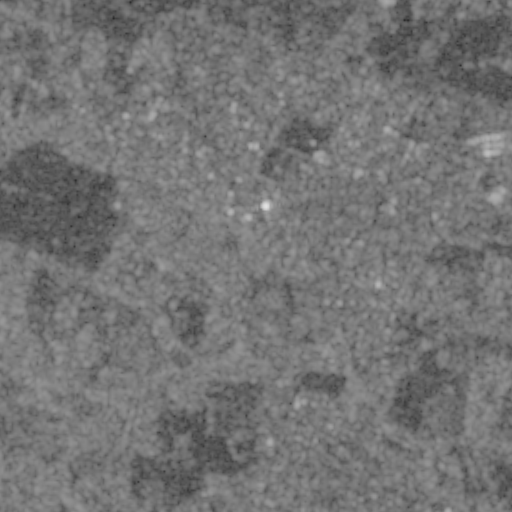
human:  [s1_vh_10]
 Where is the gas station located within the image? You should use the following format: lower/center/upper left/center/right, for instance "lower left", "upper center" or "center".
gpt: The gas station is located in the center right of the image.
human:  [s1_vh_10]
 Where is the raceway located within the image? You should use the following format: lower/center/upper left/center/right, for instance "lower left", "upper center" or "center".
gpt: The raceway is located in the center left of the image.
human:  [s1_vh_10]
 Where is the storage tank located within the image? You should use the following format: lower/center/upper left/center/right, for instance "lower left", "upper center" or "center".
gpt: The storage tank is located in the lower right of the image.
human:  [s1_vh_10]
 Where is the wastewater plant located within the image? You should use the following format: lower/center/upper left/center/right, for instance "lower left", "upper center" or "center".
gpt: The wastewater plant is located in the center of the image.
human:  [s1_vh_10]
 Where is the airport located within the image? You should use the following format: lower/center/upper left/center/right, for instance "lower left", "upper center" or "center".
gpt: There is no airport in the image.

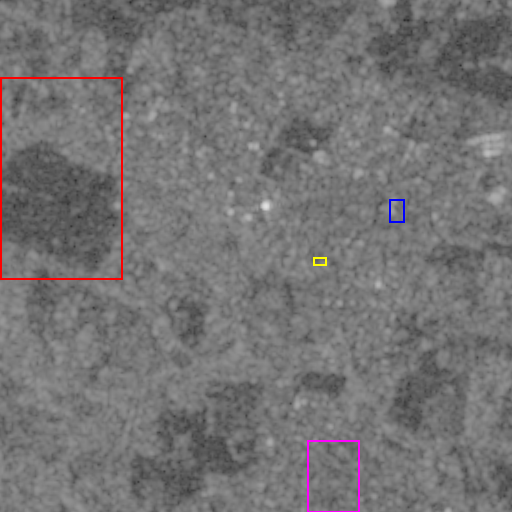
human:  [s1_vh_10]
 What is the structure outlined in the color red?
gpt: The structure outlined in red is a crop field.
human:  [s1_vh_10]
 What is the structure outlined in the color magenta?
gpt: The structure outlined in magenta is a park.
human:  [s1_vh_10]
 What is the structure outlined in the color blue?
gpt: The structure outlined in blue is a parking lot.
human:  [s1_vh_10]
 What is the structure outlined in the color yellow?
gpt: The structure outlined in yellow is a wastewater plant.
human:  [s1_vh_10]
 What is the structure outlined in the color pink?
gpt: There is no pink outline.